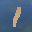
Label: 1